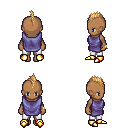
a pixel art fantasy rpg character, female body template, human, dark skin, chain tabard jacket, white pants, light blonde mohawk hairstyle, bracelets, gold boots, four views (front, back, left, right), 2x2 character sprite sheet, small pixel art, hard edges, no anti-aliasing